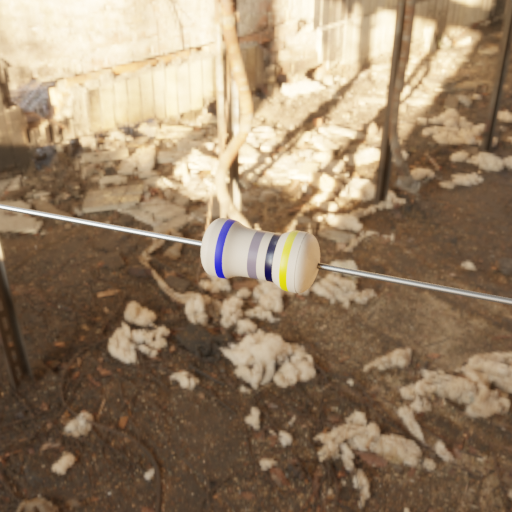
Resistor colour bands (in order): blue, gray, black, yellow